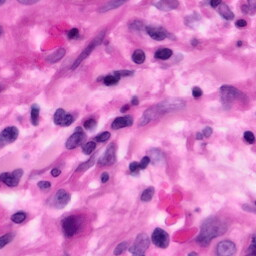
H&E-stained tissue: Pancreatic